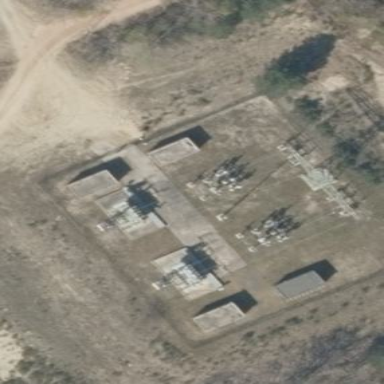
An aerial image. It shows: Power substation.